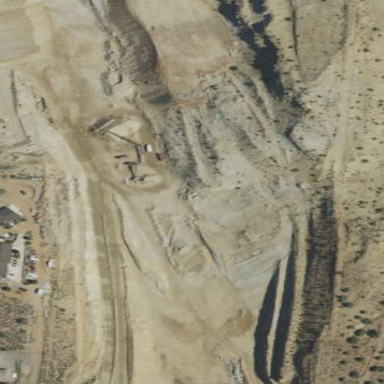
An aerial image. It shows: Quarry area.